Question: I am trying to make a scatter plot with some data points (x,y,z,radius) and this is my result up to now:
'''
import numpy as np
from mpl_toolkits.mplot3d import Axes3D
import matplotlib.pyplot as plt
x = np.random.rand(20)
y = np.random.rand(20)
z = np.random.rand(20)
r = np.random.rand(20)
plt.rc('text', usetex=True)
plt.rcParams['text.latex.preamble']=[r"\usepackage{amsmath}"]
fig = plt.figure()
ax = fig.add_subplot(111, projection='3d')
ax.scatter(x, y, z, s=np.pi*r**2*100, c='blue', alpha=0.75)
ax.set_xlabel(r'$x$ $\left[\frac{\text{Mpc}}{h}\right]$')
ax.set_ylabel(r'$y$ $\left[\frac{\text{Mpc}}{h}\right]$')
ax.set_zlabel(r'$z$ $\left[\frac{\text{Mpc}}{h}\right]$')
#plt.savefig('spheres.png')
plt.show()
'''

How can I improve this plot in order to have no overlap of the x- and y-labels with the tics?
And it there a possibility to make spheres instead of areas in this 3D-plot?
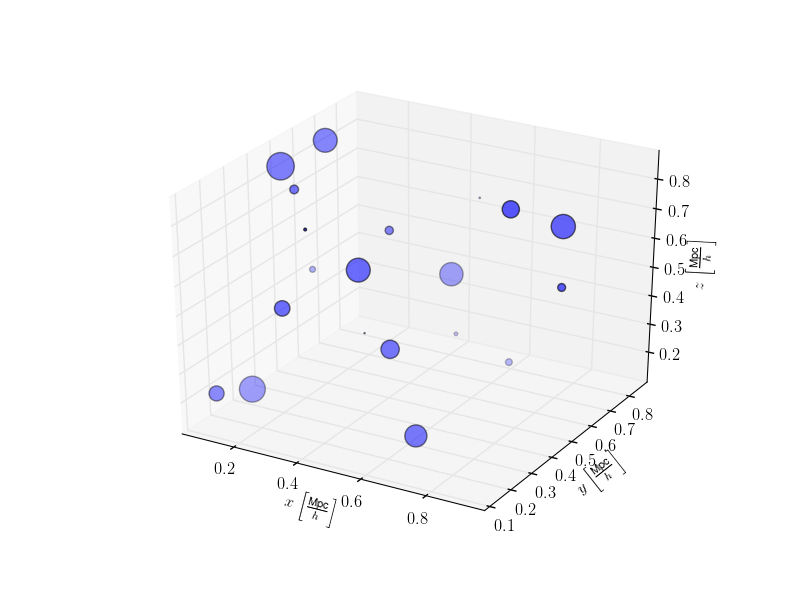
Answer: You can create a plot that uses spheres instead of circle markers by drawing one at each location as described <URL>. Here's an example:
'''
import numpy as np
from mpl_toolkits.mplot3d import Axes3D
import matplotlib.pyplot as plt
def drawSphere(xCenter, yCenter, zCenter, r):
#draw sphere
u, v = np.mgrid[0:2*np.pi:20j, 0:np.pi:10j]
x=np.cos(u)*np.sin(v)
y=np.sin(u)*np.sin(v)
z=np.cos(v)
# shift and scale sphere
x = r*x + xCenter
y = r*y + yCenter
z = r*z + zCenter
return (x,y,z)
x = 10*np.random.rand(20)
y = 10*np.random.rand(20)
z = 10*np.random.rand(20)
r = np.random.rand(20)
fig = plt.figure()
ax = fig.add_subplot(111, projection='3d')
# draw a sphere for each data point
for (xi,yi,zi,ri) in zip(x,y,z,r):
(xs,ys,zs) = drawSphere(xi,yi,zi,ri)
ax.plot_wireframe(xs, ys, zs, color="r")
plt.show()
'''

To fix the label positioning problem try adding a second line as described <URL>.